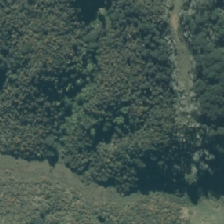
Land cover: grose_broom